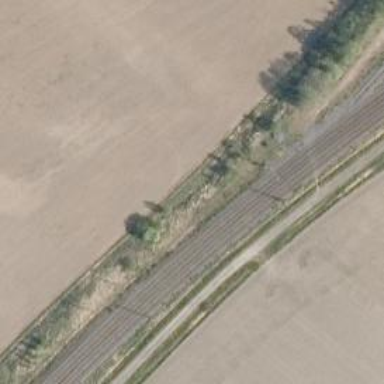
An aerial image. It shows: Abandoned railway.